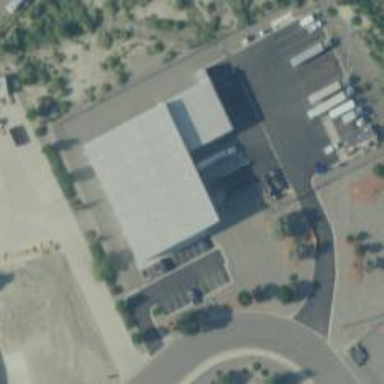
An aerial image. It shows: Commercial building.